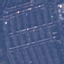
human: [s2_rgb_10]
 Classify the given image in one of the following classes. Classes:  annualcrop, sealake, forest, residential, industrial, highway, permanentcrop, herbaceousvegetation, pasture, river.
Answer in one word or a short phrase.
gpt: Residential